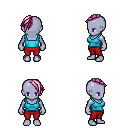
a pixel art fantasy rpg character, female body template, dark elf, purple skin, teal pirate shirt, red pants, pink long mohawk hairstyle, four views (front, back, left, right), 2x2 character sprite sheet, small pixel art, hard edges, no anti-aliasing